Question: As pointed out in some other topics, 'wx.MessageDialog' doesn't respond to many API functions, such as an external call from 'Destroy()', etc. So there is a need for building a 'wx.GenericMessageBox' derived from 'wx.Dialog'.
Here it is :

'''
import wx
class GenericMessageBox(wx.Dialog):
def __init__(self, parent, text, title = ''):
wx.Dialog.__init__(self, parent, -1, title = title, size = (360,120), style = wx.DEFAULT_DIALOG_STYLE)
panel = wx.Panel(self, wx.ID_ANY, size = (360, 50), pos = (0,0))
panel.SetBackgroundColour('#FFFFFF')
label = wx.StaticText(panel, -1, text, pos = (50,20))
panel2 = wx.Panel(self, wx.ID_ANY, size = (360, 40), pos = (0, 50))
btn = wx.Button(panel2, wx.ID_OK, pos = (250,7))
self.ShowModal()
app = wx.App()
frame = wx.Frame(None, 0, 'Test')
frame.Show()
GenericMessageBox(frame, 'This is a message box that is derived from wx.Dialog. You can Destroy() it from anywhere in the code.', 'Test')
app.MainLoop()
'''
Unlike 'wx.lib.agw.genericmessagedialog', this one's goal is to have the closest look possible to native OS look (here Windows look). ['genericmessagedialog']
'StaticText'
(I think such a snippet could be useful for community.)
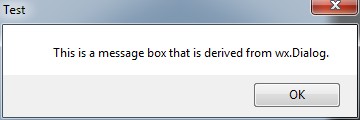
Answer: To manage the Layout, it is better to use instead of position.
You can have a try with following code:
use self.setMessageLine(Num) to set the output to see the difference.
'''
import wx
class MyDialog ( wx.Dialog ):
def __init__( self, parent ):
wx.Dialog.__init__ ( self, parent, id = wx.ID_ANY, title = wx.EmptyString, pos = wx.DefaultPosition, size = wx.Size( 300,200 ), style = wx.DEFAULT_DIALOG_STYLE )
#set the minimum Size of the frame to Fit()
self.SetSizeHintsSz( wx.Size( 300,-1 ), wx.DefaultSize )
fgSizer = wx.FlexGridSizer( 2, 1, 0, 0 )
fgSizer.AddGrowableCol( 0 )
fgSizer.AddGrowableRow( 0 )
fgSizer.SetFlexibleDirection( wx.BOTH )
fgSizer.SetNonFlexibleGrowMode( wx.FLEX_GROWMODE_ALL )
self.m_panel = wx.Panel( self, wx.ID_ANY, wx.DefaultPosition, wx.DefaultSize, wx.SIMPLE_BORDER|wx.TAB_TRAVERSAL )
gSizer = wx.GridSizer( 1, 1, 0, 0 )
self.m_staticText = wx.StaticText( self.m_panel, wx.ID_ANY, u"test", wx.DefaultPosition, wx.DefaultSize, 0 )
self.m_staticText.Wrap( 10 )
gSizer.Add( self.m_staticText, 0, wx.ALIGN_CENTER|wx.ALL, 5 )
self.m_panel.SetSizer( gSizer )
self.m_panel.Layout()
gSizer.Fit( self.m_panel )
fgSizer.Add( self.m_panel, 1, wx.EXPAND |wx.ALL, 5 )
m_sdbSizer = wx.StdDialogButtonSizer()
self.m_sdbSizerOK = wx.Button( self, wx.ID_OK )
m_sdbSizer.AddButton( self.m_sdbSizerOK )
self.m_sdbSizerCancel = wx.Button( self, wx.ID_CANCEL )
m_sdbSizer.AddButton( self.m_sdbSizerCancel )
m_sdbSizer.Realize()
fgSizer.Add( m_sdbSizer, 1, wx.ALL|wx.EXPAND, 5 )
self.SetSizer( fgSizer )
self.Layout()
self.Centre( wx.BOTH )
self.setMessageLine(10)
def setMessageLine(self, messageLine):
msg = ""
for i in range(0, messageLine):
msg += "Line %d
" % i
self.m_staticText.SetLabel(msg)
self.Fit()
if __name__ == '__main__':
app = wx.App()
dlg = MyDialog(None)
dlg.ShowModal()
app.MainLoop()
pass
'''